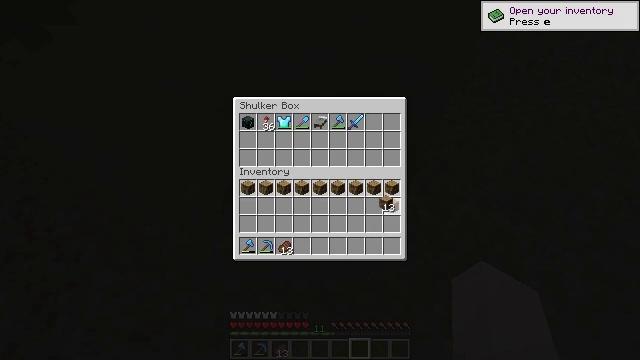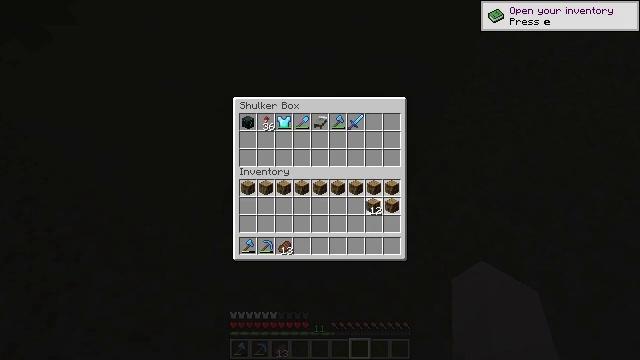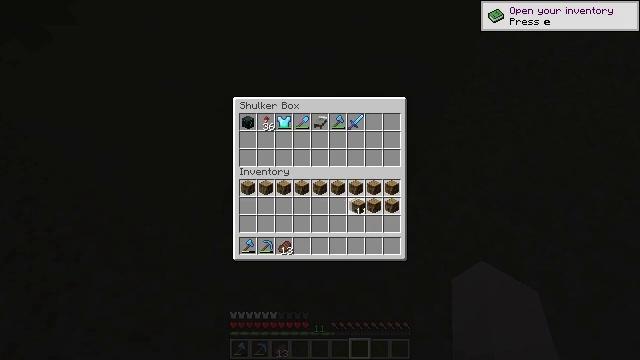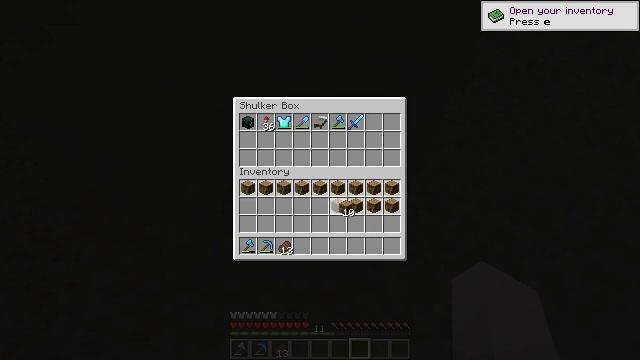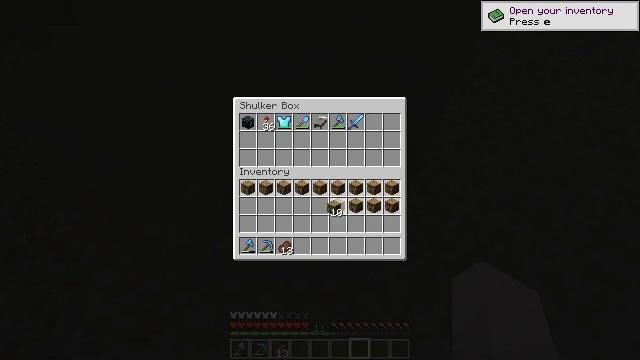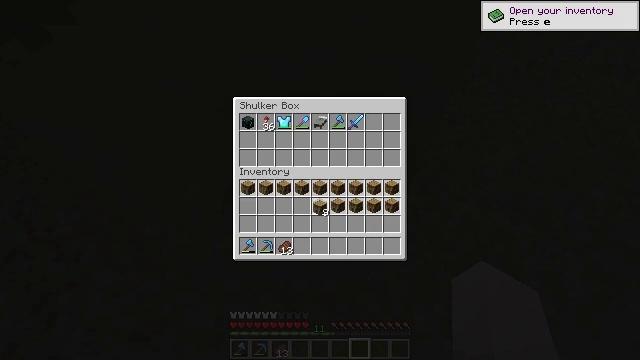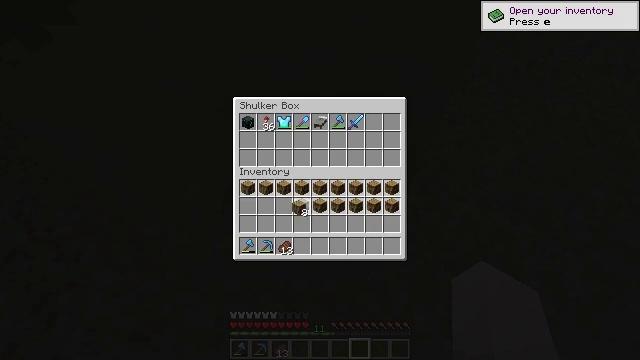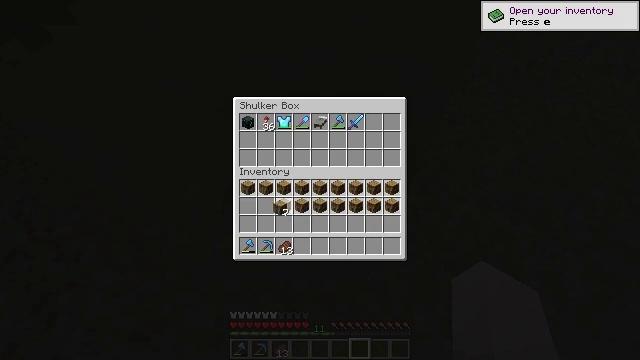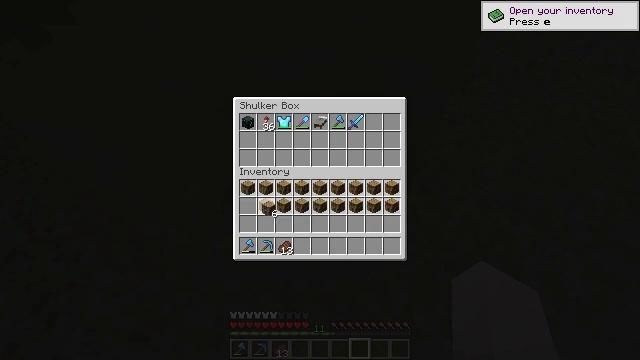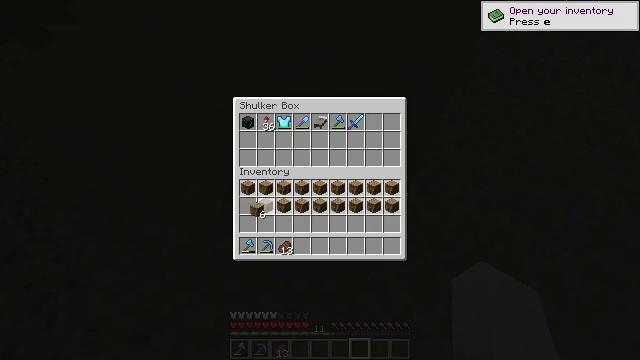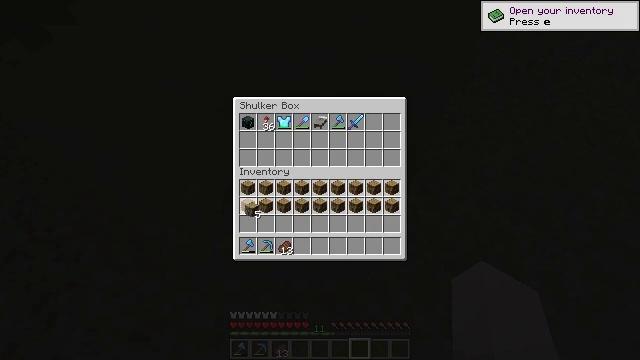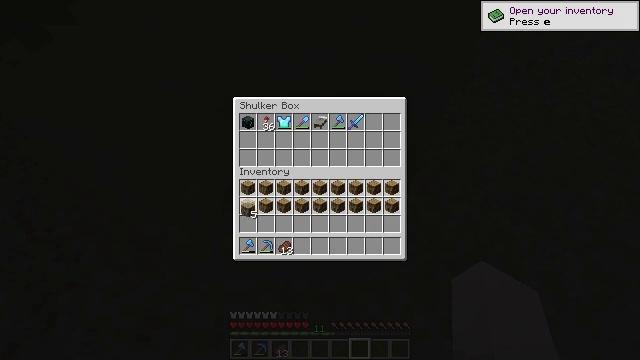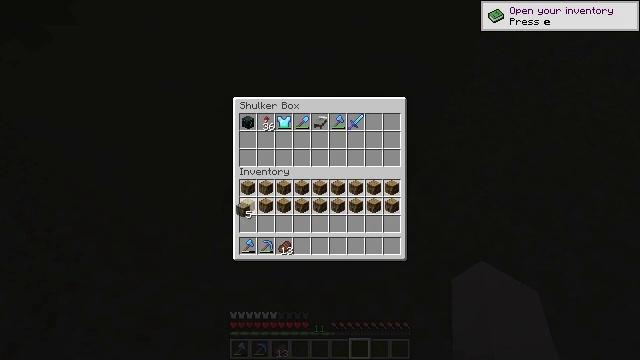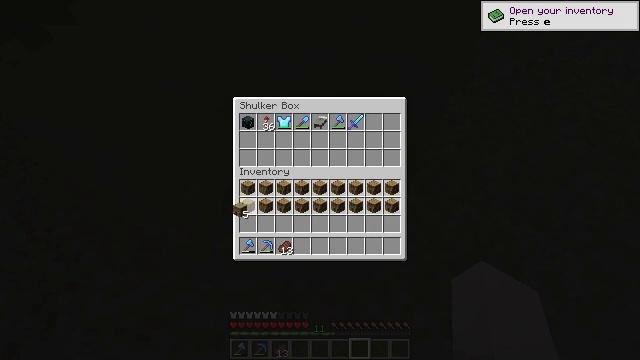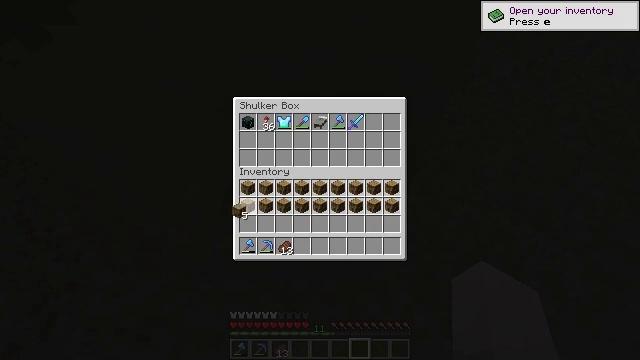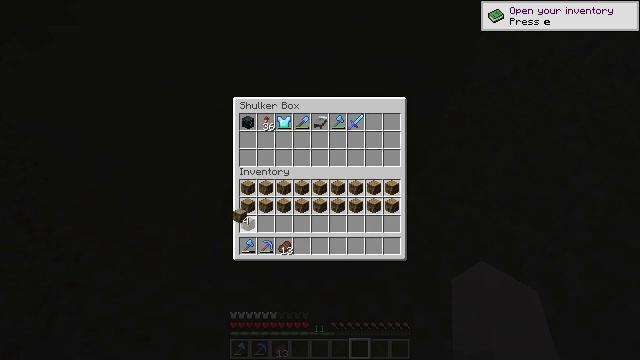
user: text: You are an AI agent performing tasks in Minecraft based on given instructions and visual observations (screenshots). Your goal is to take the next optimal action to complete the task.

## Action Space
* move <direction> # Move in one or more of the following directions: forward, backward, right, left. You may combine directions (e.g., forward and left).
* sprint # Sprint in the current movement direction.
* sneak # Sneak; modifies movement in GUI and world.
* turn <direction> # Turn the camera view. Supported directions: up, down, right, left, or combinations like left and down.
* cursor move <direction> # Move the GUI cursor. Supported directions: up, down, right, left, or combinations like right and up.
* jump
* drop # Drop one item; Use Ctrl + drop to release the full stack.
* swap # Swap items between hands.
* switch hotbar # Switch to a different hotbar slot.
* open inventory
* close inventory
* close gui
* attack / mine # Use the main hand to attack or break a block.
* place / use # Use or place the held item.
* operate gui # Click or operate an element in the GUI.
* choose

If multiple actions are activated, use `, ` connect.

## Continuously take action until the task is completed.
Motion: motion action
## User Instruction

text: Use a pickaxe to gather the ender chest.
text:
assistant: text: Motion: cursor move left, choose
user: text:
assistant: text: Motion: cursor move left, choose
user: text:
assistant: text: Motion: cursor move left, choose
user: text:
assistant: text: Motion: cursor move left, choose
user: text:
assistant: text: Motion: cursor move left, choose
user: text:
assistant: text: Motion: cursor move left, choose
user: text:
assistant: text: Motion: cursor move left, choose
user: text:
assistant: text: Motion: cursor move left, choose
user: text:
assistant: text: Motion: cursor move left, choose
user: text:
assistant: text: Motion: choose
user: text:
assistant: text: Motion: choose
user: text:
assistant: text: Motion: choose
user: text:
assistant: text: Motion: choose
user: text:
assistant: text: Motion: choose
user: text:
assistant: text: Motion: choose
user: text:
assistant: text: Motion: choose
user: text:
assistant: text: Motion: choose
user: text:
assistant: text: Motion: choose
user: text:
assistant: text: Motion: cursor move right, choose
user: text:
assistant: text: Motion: cursor move right, choose
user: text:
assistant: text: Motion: cursor move right, choose
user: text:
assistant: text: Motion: cursor move right, choose
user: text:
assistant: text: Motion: choose
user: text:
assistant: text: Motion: choose
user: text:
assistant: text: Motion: choose
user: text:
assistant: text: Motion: choose
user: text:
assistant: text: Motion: choose
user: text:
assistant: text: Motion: choose
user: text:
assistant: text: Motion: cursor move left, choose
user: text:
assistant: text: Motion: cursor move left, choose